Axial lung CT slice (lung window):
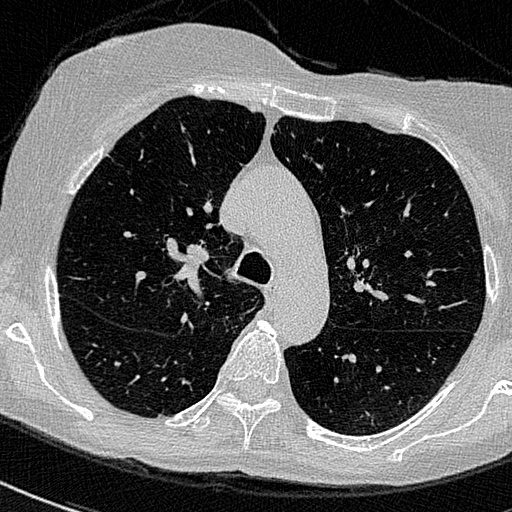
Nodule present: no